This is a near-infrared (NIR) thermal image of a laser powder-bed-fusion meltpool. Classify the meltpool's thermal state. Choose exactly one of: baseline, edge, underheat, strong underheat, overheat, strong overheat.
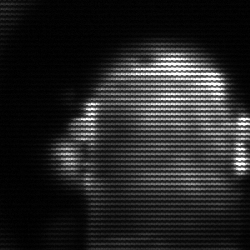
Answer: baseline